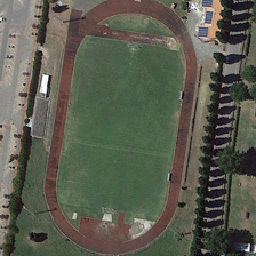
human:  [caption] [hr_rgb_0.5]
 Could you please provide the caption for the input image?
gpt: There's a big playground by the road.

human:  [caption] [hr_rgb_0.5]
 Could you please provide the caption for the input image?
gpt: There is a big park beside the highway.

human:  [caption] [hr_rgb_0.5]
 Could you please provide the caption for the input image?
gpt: There is a big playground by the road.

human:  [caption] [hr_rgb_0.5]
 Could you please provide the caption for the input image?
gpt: There is a big playground beside the road.

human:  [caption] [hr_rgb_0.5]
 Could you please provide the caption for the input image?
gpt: There is a big park by the road.